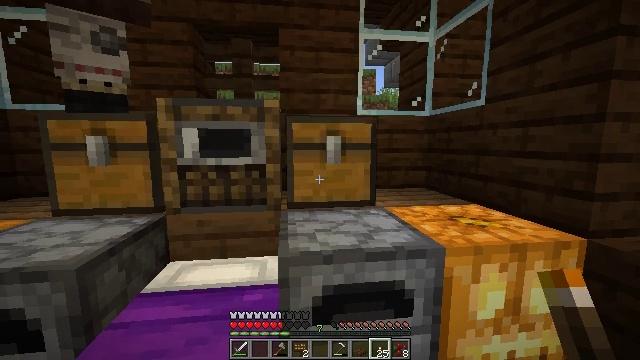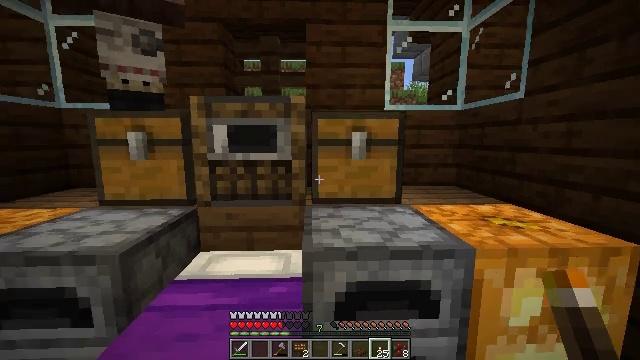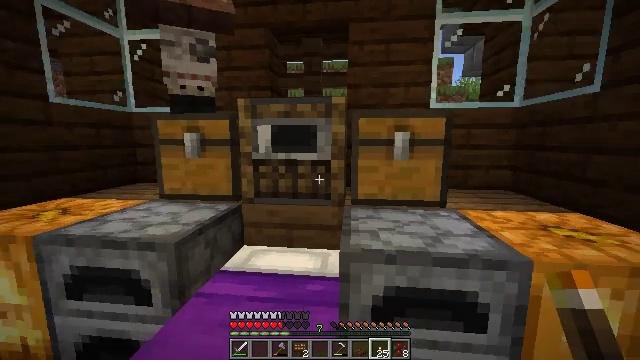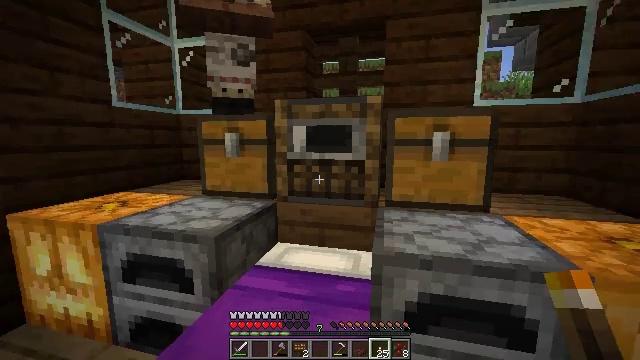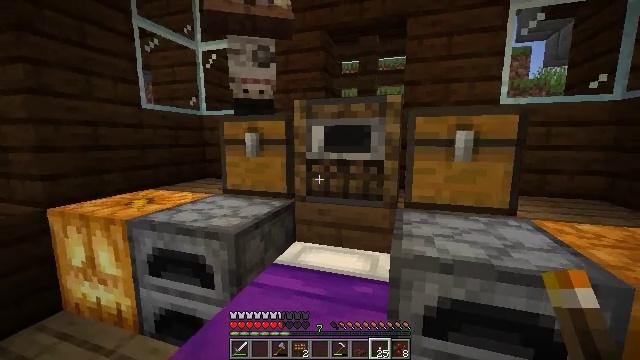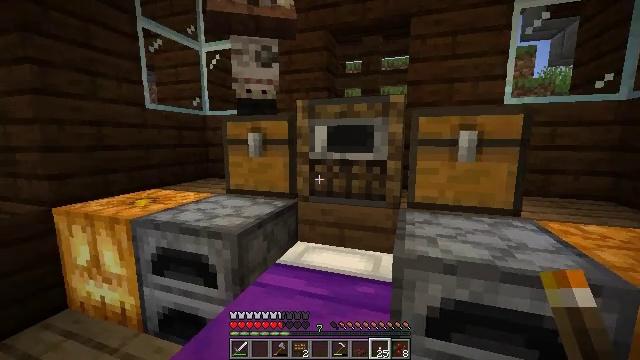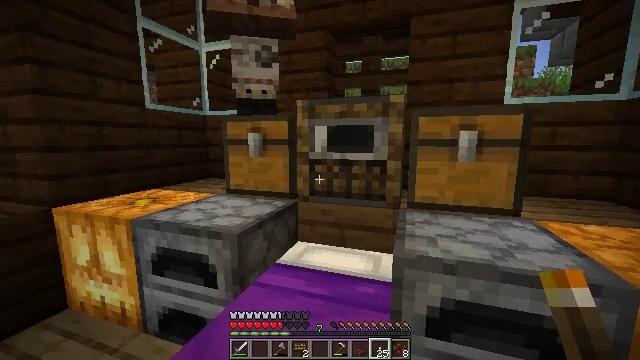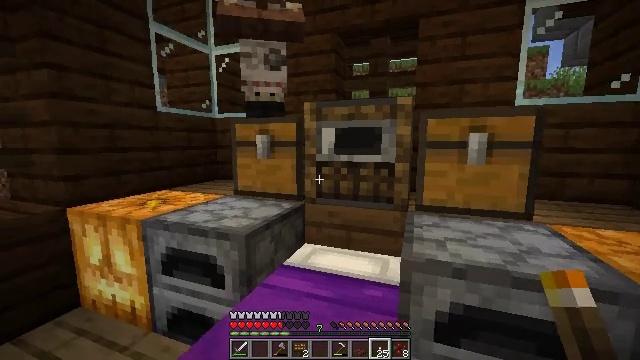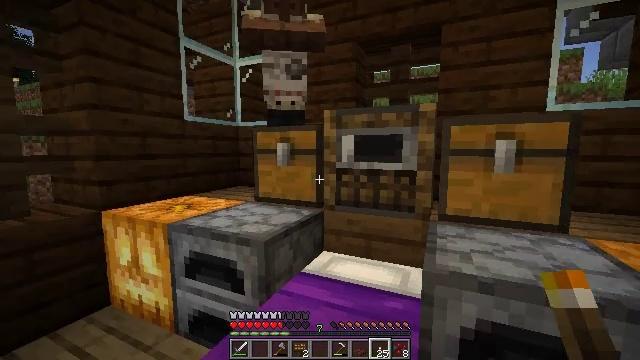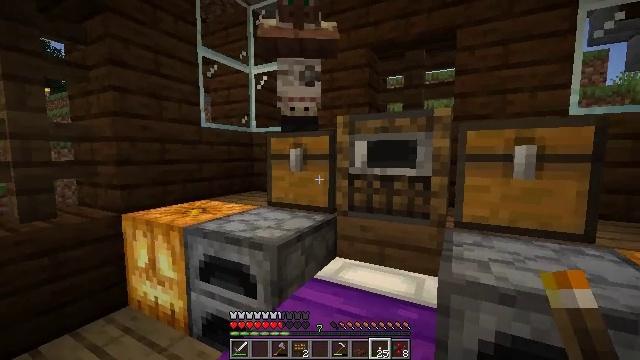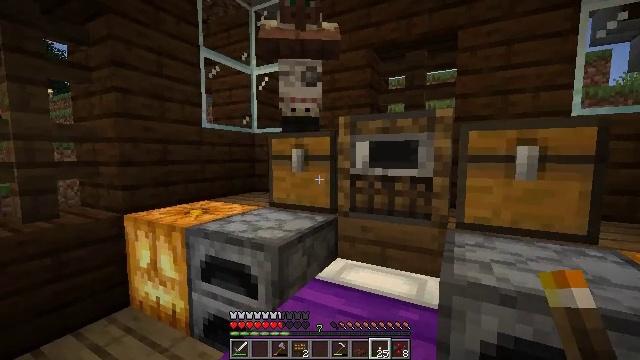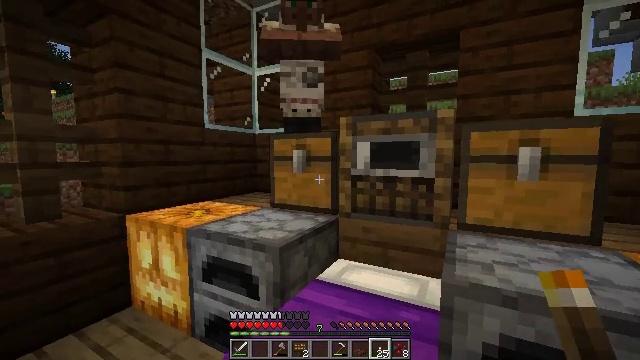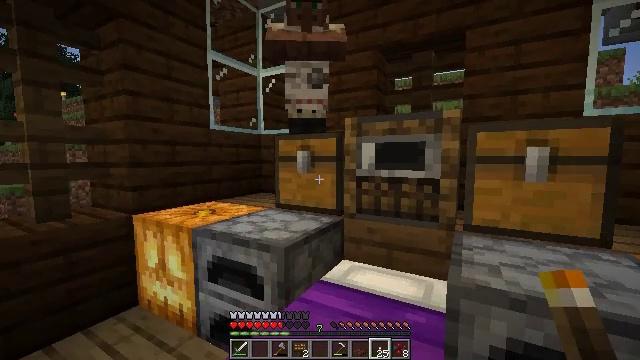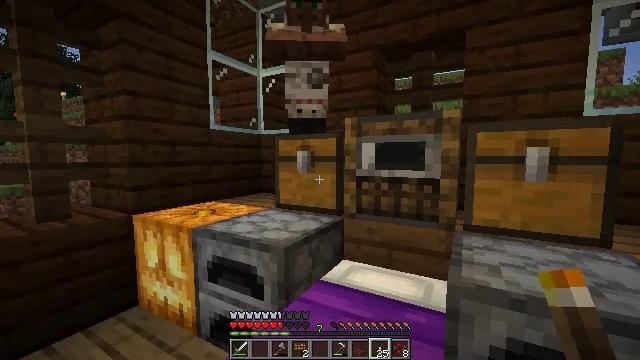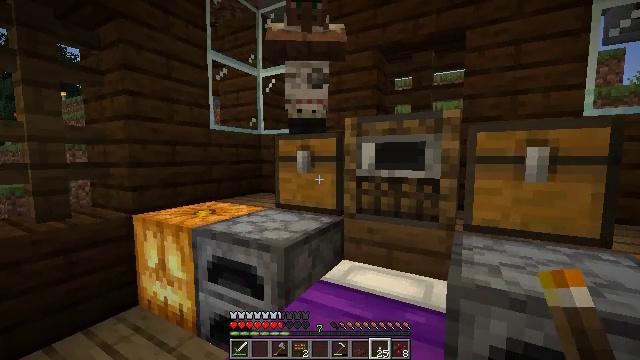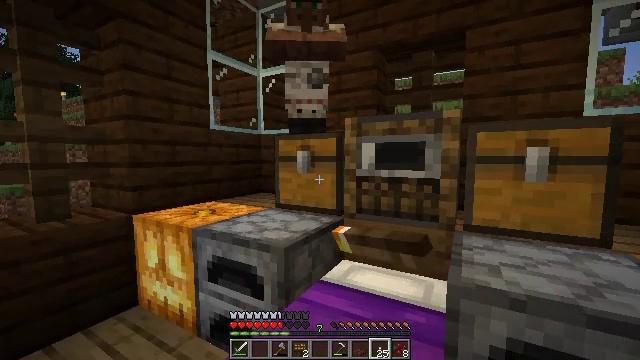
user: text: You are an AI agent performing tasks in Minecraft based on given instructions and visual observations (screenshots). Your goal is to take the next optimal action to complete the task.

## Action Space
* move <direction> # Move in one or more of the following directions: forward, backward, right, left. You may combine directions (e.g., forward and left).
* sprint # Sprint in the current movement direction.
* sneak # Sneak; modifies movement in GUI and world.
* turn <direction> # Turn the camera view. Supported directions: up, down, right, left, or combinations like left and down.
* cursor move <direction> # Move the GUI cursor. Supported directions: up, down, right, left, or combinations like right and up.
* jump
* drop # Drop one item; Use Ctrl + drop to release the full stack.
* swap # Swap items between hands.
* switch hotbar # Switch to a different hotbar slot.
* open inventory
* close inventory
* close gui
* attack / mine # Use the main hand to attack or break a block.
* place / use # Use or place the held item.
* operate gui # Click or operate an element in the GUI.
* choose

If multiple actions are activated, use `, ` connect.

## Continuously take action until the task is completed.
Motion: motion action
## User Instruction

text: Attack the spruce slab to remove it.
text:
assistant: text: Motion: turn left
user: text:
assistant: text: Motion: turn left
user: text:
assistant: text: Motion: turn left
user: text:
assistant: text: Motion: turn left
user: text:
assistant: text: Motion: no_op
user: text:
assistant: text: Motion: no_op
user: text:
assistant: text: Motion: turn left
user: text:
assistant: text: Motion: turn left and up
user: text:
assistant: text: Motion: turn left and up
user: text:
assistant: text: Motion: no_op
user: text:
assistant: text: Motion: no_op
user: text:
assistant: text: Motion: turn left
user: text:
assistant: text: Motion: no_op
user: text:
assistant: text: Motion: use / place
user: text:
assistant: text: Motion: use / place
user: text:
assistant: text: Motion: use / place
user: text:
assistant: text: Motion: no_op
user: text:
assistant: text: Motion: no_op
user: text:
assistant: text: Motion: open gui
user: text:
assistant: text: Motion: no_op
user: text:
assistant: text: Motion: no_op
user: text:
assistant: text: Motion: no_op
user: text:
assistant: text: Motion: no_op
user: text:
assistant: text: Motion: no_op
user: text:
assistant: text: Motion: no_op
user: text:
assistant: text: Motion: sneak
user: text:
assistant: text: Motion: sneak
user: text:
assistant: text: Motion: sneak
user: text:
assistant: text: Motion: sneak, cursor move right and down
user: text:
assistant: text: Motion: sneak, cursor move right and down